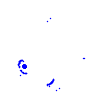
Particle: electron